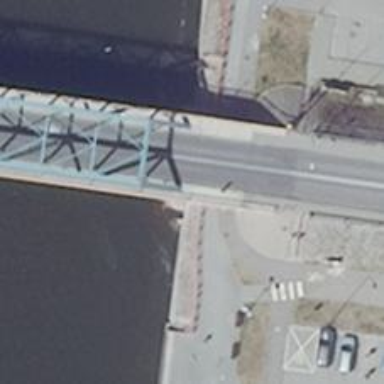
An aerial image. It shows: Viaduct sidewalk.